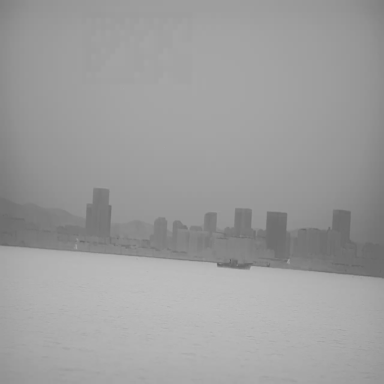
There is a bulk_carrier in the infrared image.